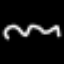
Label: squiggle